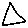
Label: triangle